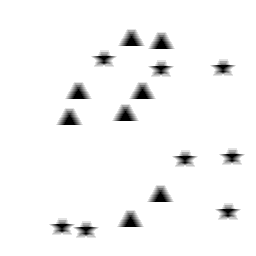
Squares: 0
Triangles: 8
Stars: 8
Total shapes: 16